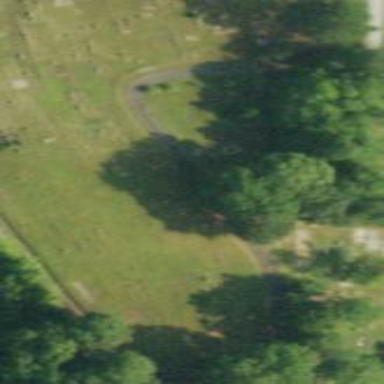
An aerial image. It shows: Cemetery.